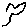
Label: bird